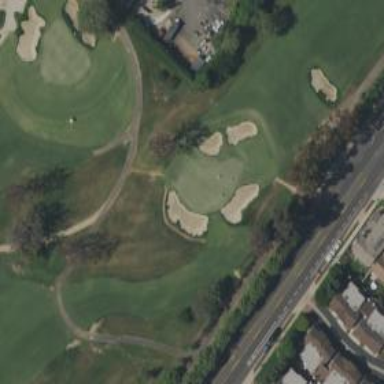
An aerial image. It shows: View of golf hole.